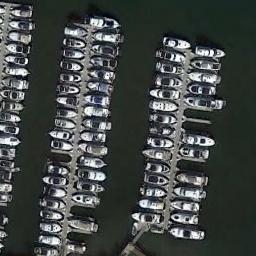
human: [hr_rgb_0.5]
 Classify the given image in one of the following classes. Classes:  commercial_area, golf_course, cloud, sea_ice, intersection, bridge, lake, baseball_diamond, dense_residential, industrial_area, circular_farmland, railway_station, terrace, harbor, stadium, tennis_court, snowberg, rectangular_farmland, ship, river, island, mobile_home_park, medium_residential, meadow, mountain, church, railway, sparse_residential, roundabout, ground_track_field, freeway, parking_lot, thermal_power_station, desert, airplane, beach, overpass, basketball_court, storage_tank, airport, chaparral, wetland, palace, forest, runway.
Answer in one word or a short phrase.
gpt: harbor